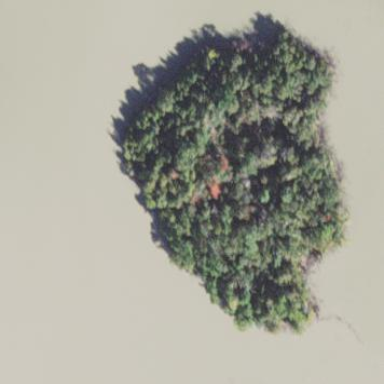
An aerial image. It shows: Islet.